Question: I am trying to maximize a log-likelihood function of an autoregressive process (AR(1))
'ERS(t) = 1+ 0.3*ERS(t-1) + epsilon(t)'
in order to estimate the parameters. Maximizing the log -likelihood involves finding the derivatives and so I thought of using fminsearch. I have changed the sign of the log likelihood in the implementation. The actual log-likelihood is presented below.

where the set of parameters
'''
theta = {rho1 = c = 1, rho2 = 0.3 and rho3 = variance of the noise sigma2_epsilon}
'''
'fminsearch' returns
'''
0.808518411146547
1.00012215100964
1.13507247075777
'''
which are incorrect. On the other hand, I checked with Least Square and the Least square estimates are close to the true parameters. In the implementation I have ignored the constant terms of the log-likelihood. Can somebody please help in rectifying the code and where I am going wrong? Thank you.
The code
'''
clc
clear all
global ERS
var_eps = 1;
epsilon = sqrt(var_eps)*randn(5000,1); % Gaussian signal exciting the AR model
theta0 = ones(3,1);
ERS(1) = 0.0;
for t= 2:5000
ERS(t)= 1+ 0.3*ERS(t-1) + epsilon(t-1); %AR(1) model
end
[theta,opt] = fminsearch(@(theta) ll_AR1(theta,ERS),theta0);
function L2 = ll_AR1(theta,Y)
rho0 = theta(1);
rho1 = theta(2);
sigma2_epsilon = theta(3);
T= size(Y,1);
%changed sign
L1 = 0.5*(sigma2_epsilon)^(-1)*(Y(2:end) - rho0 - rho1*(Y(1:end-1))).^2;
L2 = 0.5*log(sigma2_epsilon/(1-rho1.^2)) +0.5*(sigma2_epsilon)^(-1)*(1-rho1.^2)*(Y(1)- (rho0/(1-rho1))).^2 + 0.5*(T-1)*log(sigma2_epsilon) + sum(L1) ; % the log-likelihood function
end
'''
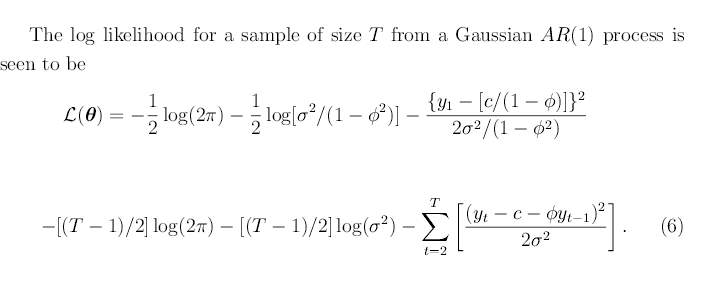
Answer: Your problem does not seem to be <URL>. This means 'fminsearch' will find a local minimum rather than a global minimum, and thus your result will be dependent on your initial estimation. You can check this by altering your 'theta0' value to for example
'''
theta0 = 0.99*ones(3,1);
'''
Which yields completely different results.
One way of working around this problem is using a <URL>. The more simulations you run, the more likely you are to find the 'true' optimum, although this is not a guaranteed outcome.